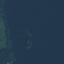
Land use / land cover: SeaLake